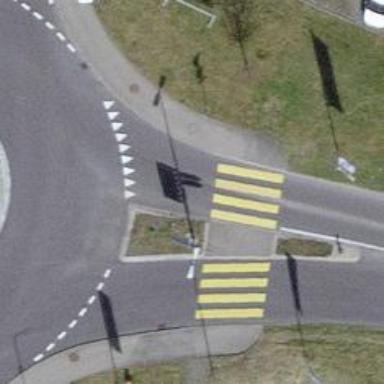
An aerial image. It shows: Kerb barrier.